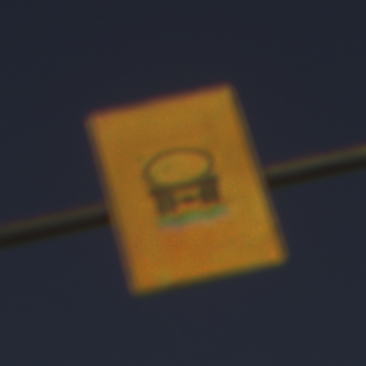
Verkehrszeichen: FahrzeugeMitWassergefaehrdenderLadungOhnePfeilsymbol
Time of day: SunriseSunset
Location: Outdoor (Nature)
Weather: Clear
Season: NotSpecified
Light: Natural